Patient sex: M
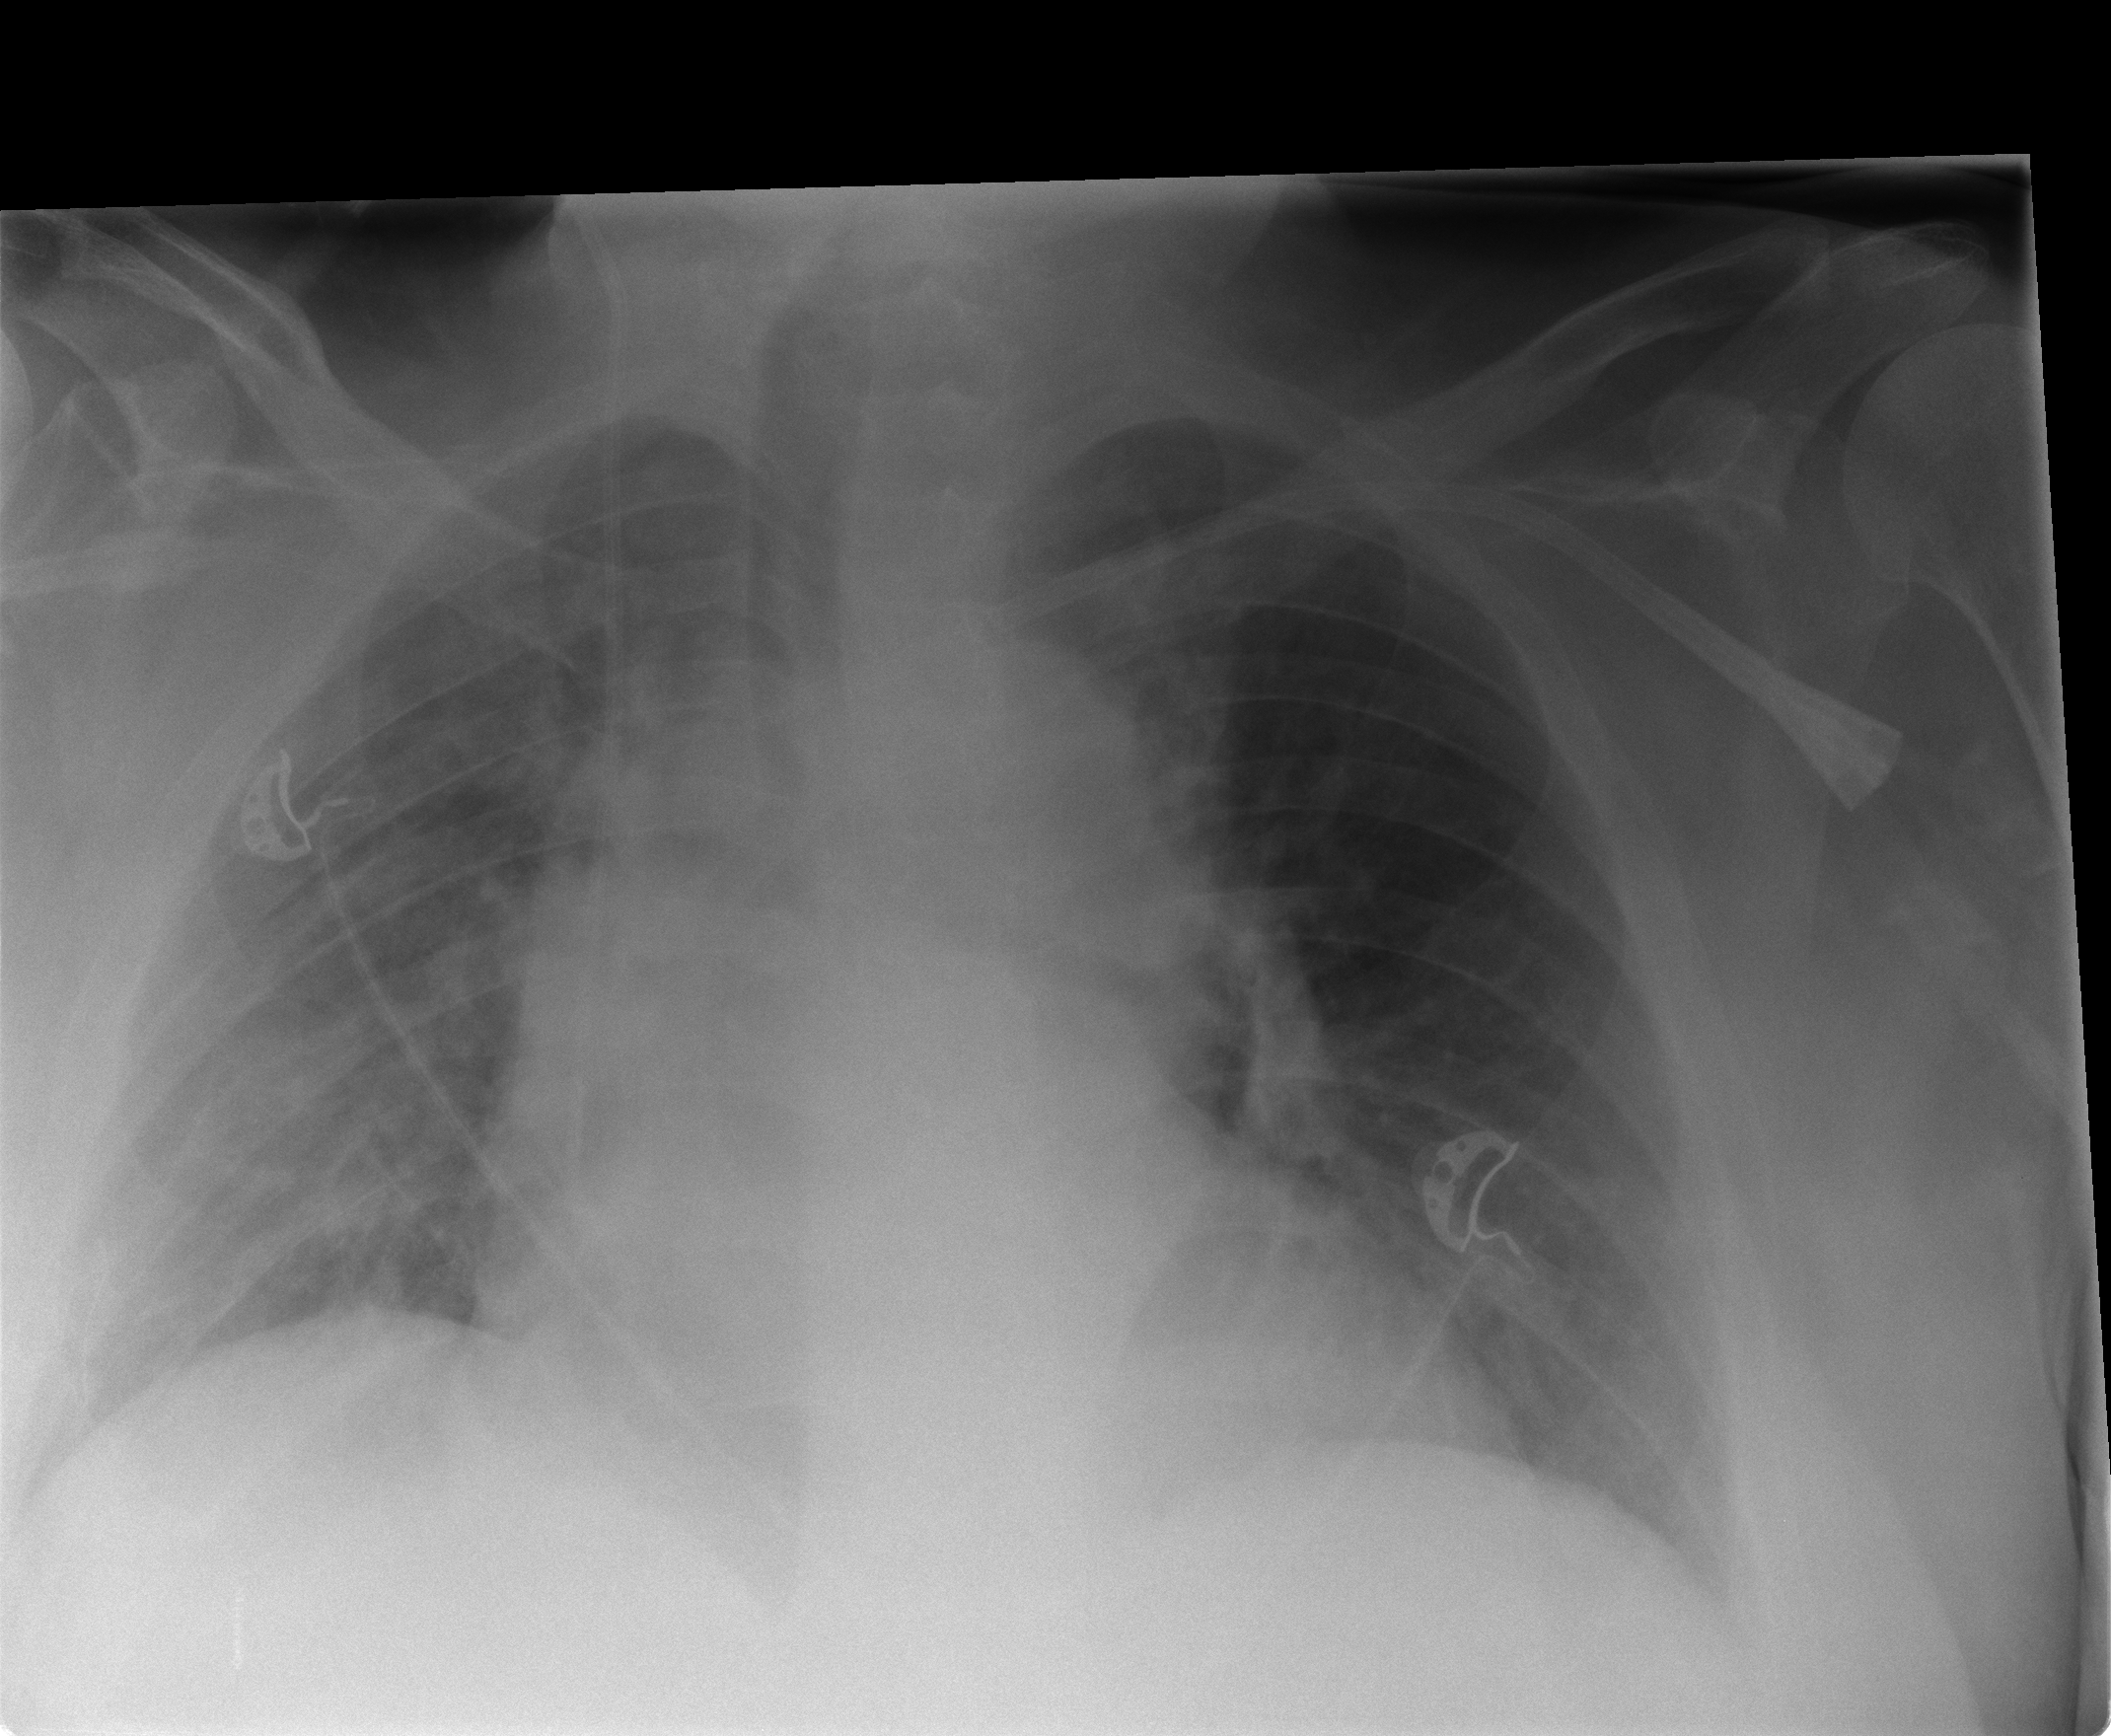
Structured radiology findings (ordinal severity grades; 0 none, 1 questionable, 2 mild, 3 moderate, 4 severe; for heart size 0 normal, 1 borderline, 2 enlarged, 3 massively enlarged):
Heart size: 2
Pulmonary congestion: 2
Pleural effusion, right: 0
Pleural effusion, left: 0
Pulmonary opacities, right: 3
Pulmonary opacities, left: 1
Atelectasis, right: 3
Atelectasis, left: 1